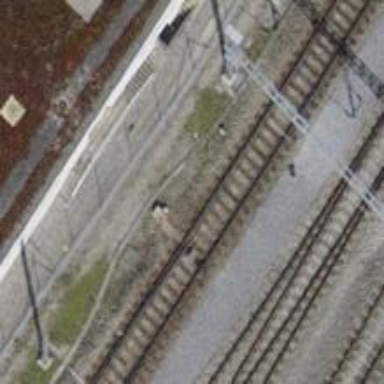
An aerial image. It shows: Railway switch.